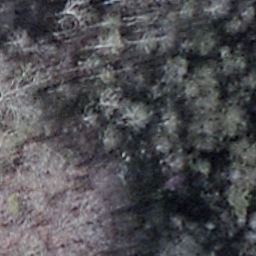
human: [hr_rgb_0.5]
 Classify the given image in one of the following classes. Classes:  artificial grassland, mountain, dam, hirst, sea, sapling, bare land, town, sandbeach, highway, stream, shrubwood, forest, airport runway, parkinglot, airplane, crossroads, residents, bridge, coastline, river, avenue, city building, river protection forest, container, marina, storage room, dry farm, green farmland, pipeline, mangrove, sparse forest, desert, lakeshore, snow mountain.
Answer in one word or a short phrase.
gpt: shrubwood